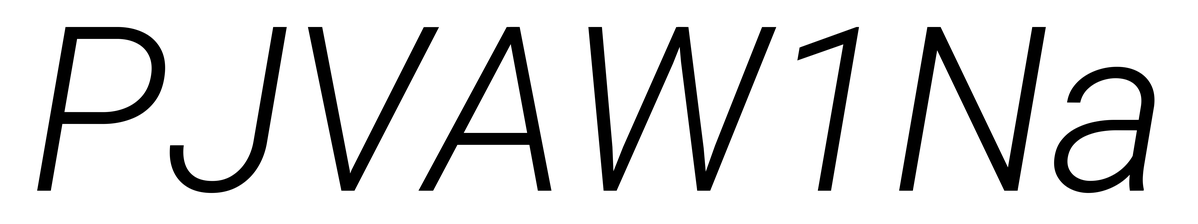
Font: Roboto-Italic_Light_Italic